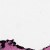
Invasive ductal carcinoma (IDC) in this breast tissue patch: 0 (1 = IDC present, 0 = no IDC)